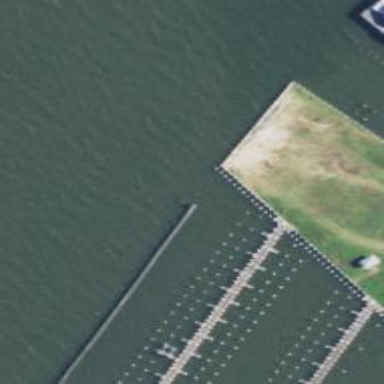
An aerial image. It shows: Breakwater structure.